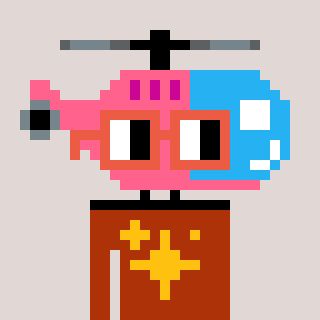
a pixel art character with square orange glasses, a helicopter-shaped head and a hotbrown-colored body on a warm background